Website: walmart
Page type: customer-info-address
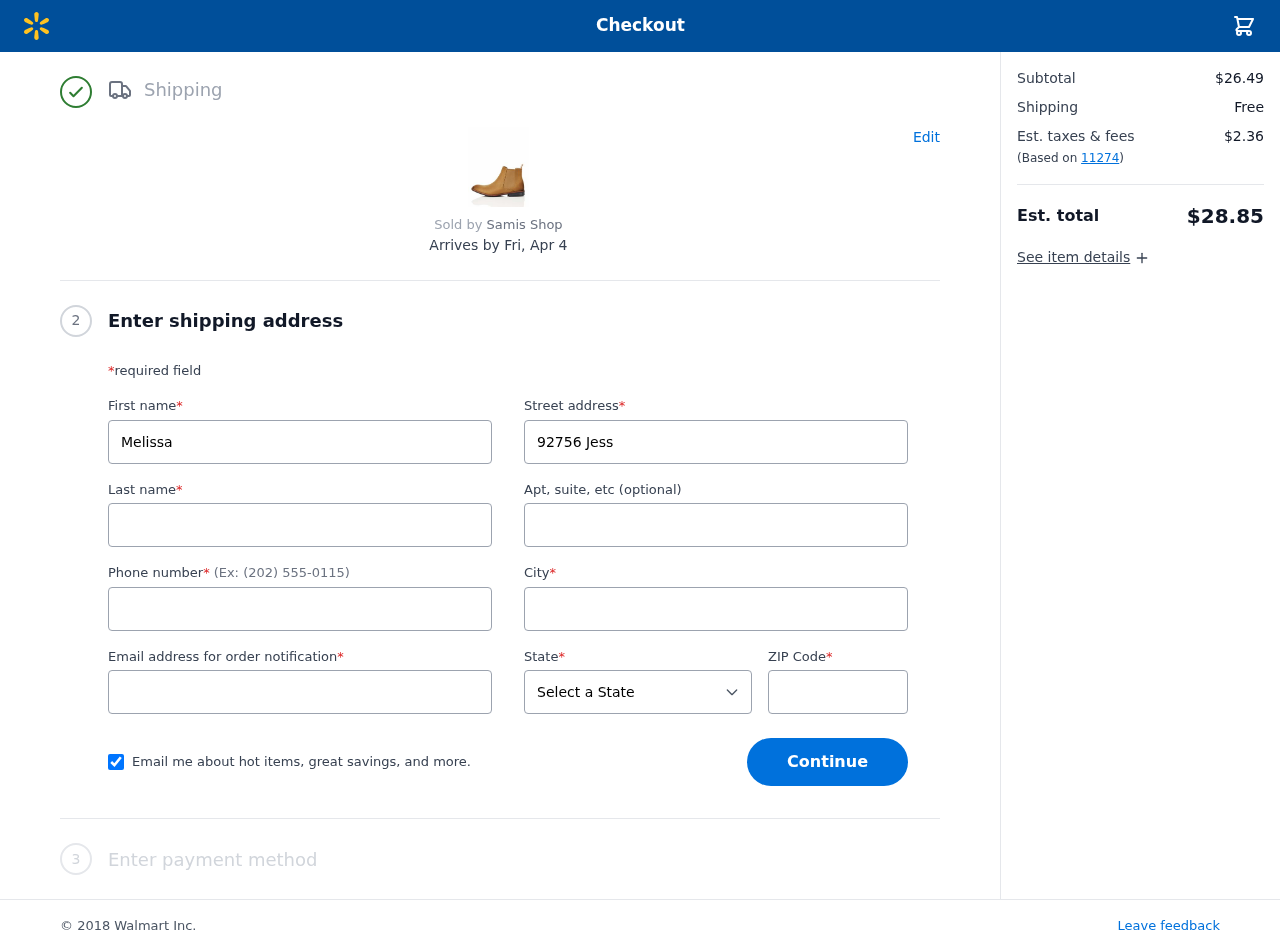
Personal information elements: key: PII_CITY
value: West Angelafurt
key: PII_EMAIL
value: melissa_rice@gmail.com
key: PII_FIRSTNAME
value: Melissa
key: PII_LASTNAME
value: Rice
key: PII_PHONE
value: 2904462070
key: PII_POSTCODE
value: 11274
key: PII_STATE
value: Iowa
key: PII_STREET
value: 92756 Jessica Island Apt. 206
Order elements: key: ORDER_DELIVERY_DATE
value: Fri, Apr 4
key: ORDER_SUBTOTAL
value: $26.49
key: ORDER_SHIPPING_COST
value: Free
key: ORDER_TAX
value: $2.36
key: ORDER_TOTAL
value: $28.85